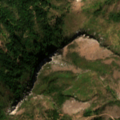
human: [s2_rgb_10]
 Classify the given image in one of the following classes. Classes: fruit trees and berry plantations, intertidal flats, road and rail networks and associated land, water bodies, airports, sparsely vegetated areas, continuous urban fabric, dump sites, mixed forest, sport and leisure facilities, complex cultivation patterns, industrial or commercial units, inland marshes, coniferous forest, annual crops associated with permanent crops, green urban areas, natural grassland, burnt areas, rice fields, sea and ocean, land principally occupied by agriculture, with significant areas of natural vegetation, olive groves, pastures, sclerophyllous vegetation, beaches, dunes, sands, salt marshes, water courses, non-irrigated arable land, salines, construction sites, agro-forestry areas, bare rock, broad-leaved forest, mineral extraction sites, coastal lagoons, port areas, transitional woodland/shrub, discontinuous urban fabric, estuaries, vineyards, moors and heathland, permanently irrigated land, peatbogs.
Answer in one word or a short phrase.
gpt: pastures, land principally occupied by agriculture, with significant areas of natural vegetation, broad-leaved forest, natural grassland, transitional woodland/shrub